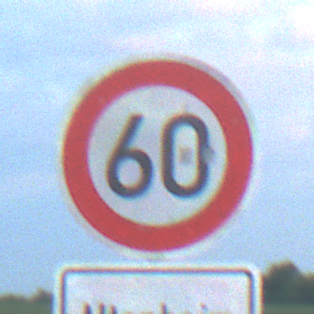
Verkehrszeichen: Geschwindigkeit60
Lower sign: HinweisDurchVerbaleAngabe10
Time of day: SunriseSunset
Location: Outdoor (Nature)
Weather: PartlyCloudy
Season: NotSpecified
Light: Natural